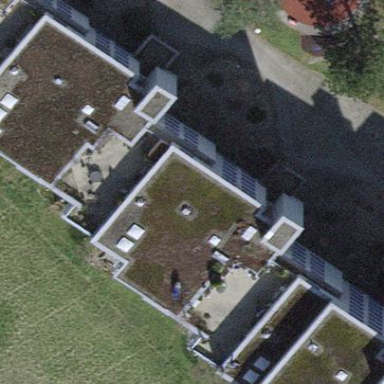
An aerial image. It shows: Image showing building with apartments.